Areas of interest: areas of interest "Bao Bai Building (Steel Street Store)"
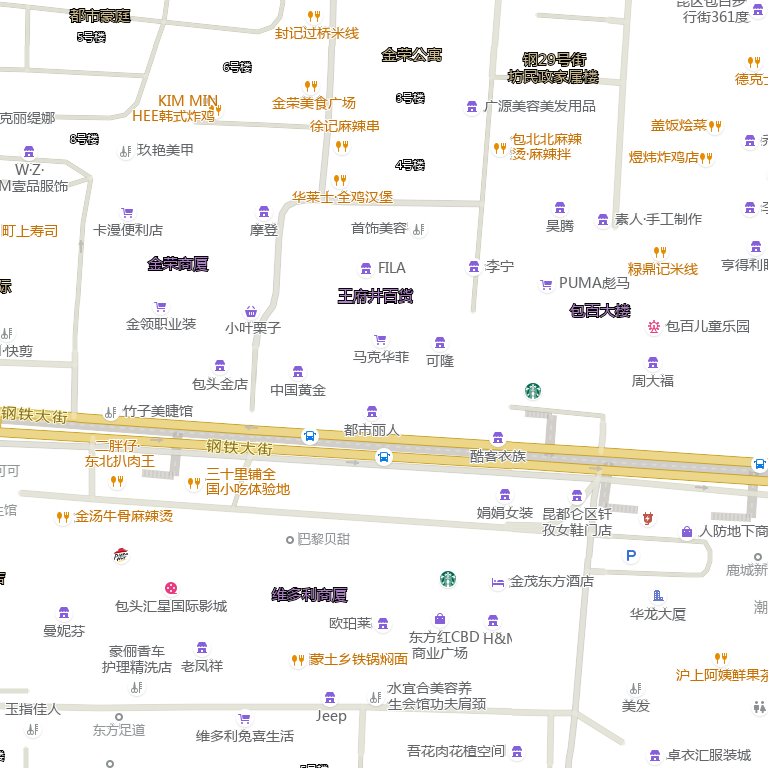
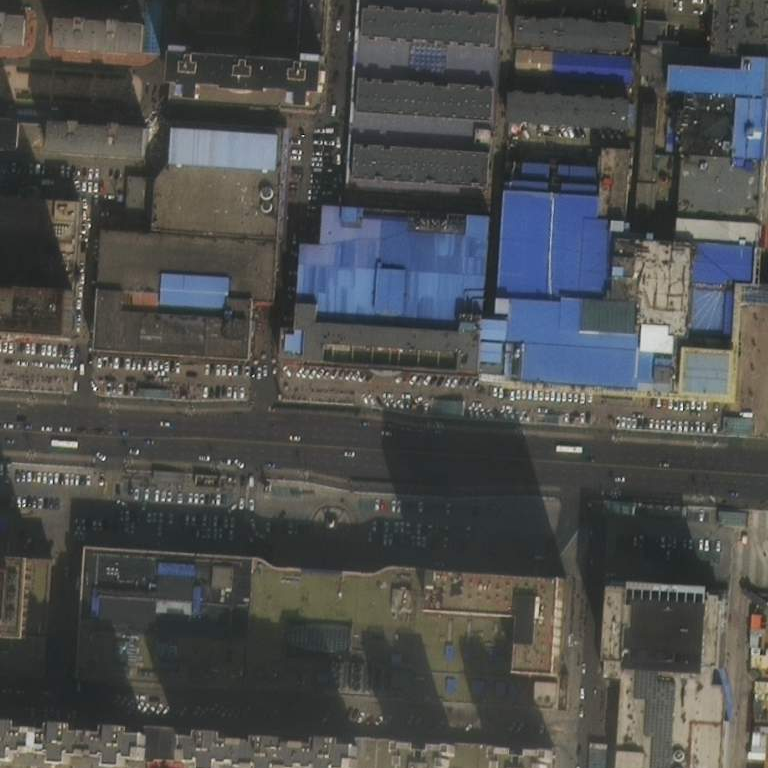